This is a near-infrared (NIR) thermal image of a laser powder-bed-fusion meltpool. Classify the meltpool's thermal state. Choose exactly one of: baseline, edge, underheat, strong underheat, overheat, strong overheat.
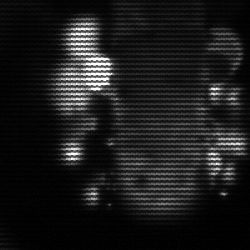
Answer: strong underheat